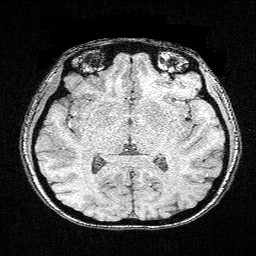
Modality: FLASH
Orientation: coronal
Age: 23
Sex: female